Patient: sex F, age 77
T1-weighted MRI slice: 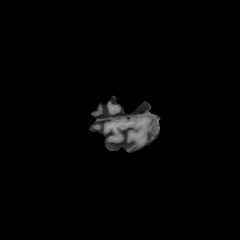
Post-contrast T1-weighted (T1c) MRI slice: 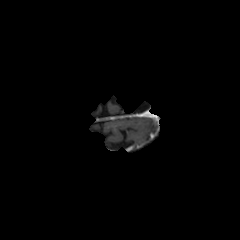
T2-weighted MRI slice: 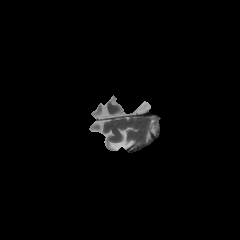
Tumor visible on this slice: yes
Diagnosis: Glioblastoma, IDH-wildtype
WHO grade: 4